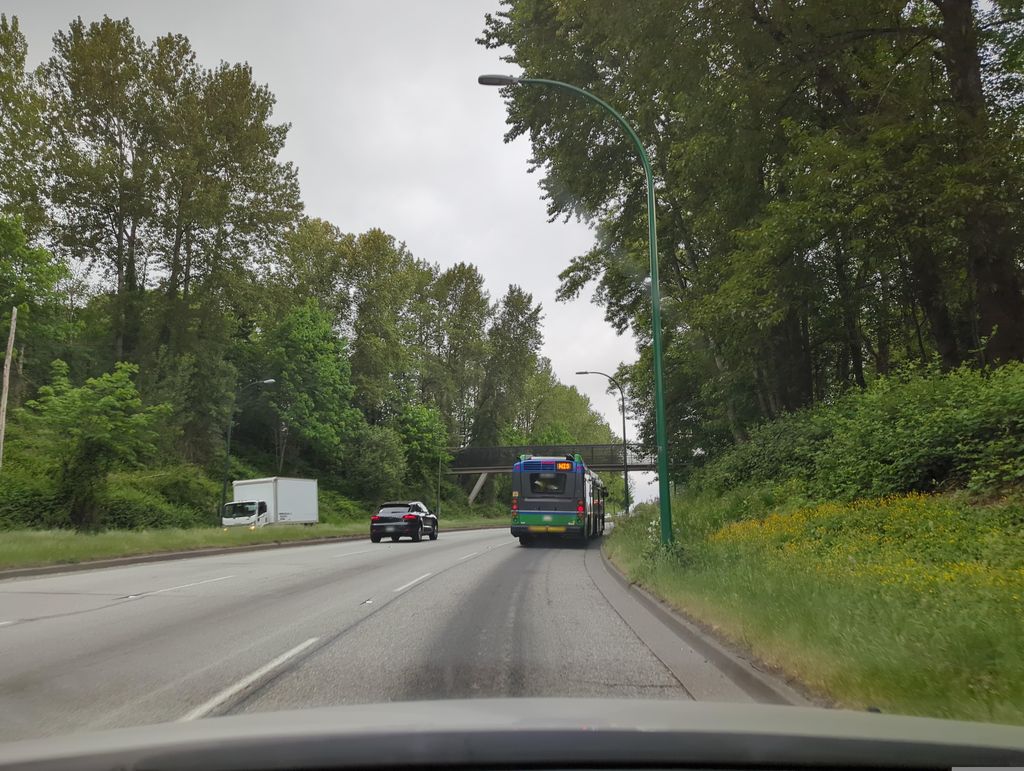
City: vancouver